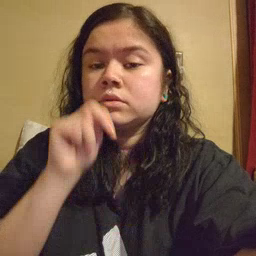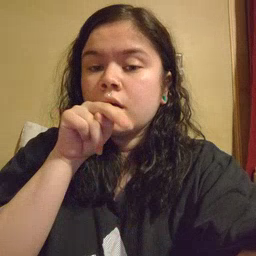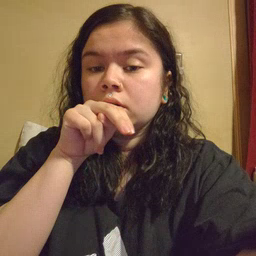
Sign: tongue